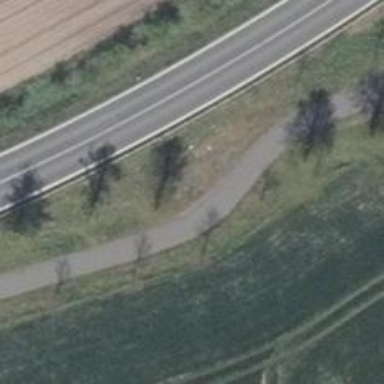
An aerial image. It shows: Asphalt path.